Question: There is a list of users loaded from an api
'''
<div ng:controller="UserController">
<li ng-repeat="user in users">
<a ng:click="select(user)">
{{user.first_name}} {{user.last_name}}
</a>
</li>
</div>
'''
When a user is clicked I want to open an extra view that shows some detailed information of the user. Imagine the view like this

The small blue area is the selected user and the big blue area the container that shows detailed user information.
'''
function UserController($scope){
$scope.select = function(user){
console.log(user);
}
}
'''
So when the user is clicked I can log the user object. It works until this point. But I absolutely have no idea how to open the extra container filled with user data.
Is there a way to simply load a template from file system, pass the object and append the whole thing to the current view? How would I do this with angular.js?
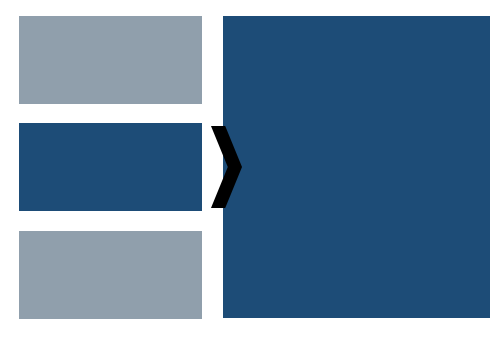
Answer: No need to load templates or anything. Just put the data in the scope, and use expressions in the big blue section that reference the data. Angular will handle changing the displayed content when the selection is changed. You can hide the relevant section with ng-show until the data get selected.
Here's a <URL>.
'''
function UserController($scope){
$scope.users = [{name:'me',email:'mine'}, {name:'you',email:'yours'}];
$scope.selectedUser = null;
$scope.select = function(user){
$scope.selectedUser = user;
}
}
'''
and
'''
<div ng-controller="UserController">
<button class="btn" ng-click="select(users[0])">User 1</button>
<button class="btn" ng-click="select(users[1])">User 2</button>
<hr>
<div ng-show="selectedUser != null">
<div>{{selectedUser.name}}</div>
<div>{{selectedUser.email}}</div>
</div>
'''
You could highlight the corresponding small blue box with a similar ng-class or ng-style attribute (e.g. ng-class="{active: selectedUser == user}"). See <URL>